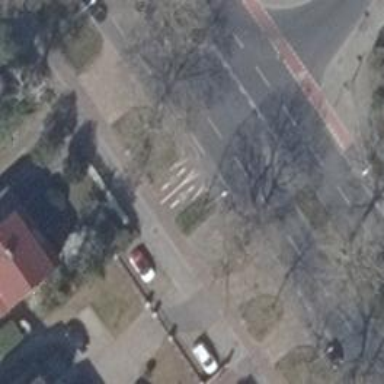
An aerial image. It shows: Unmarked footway crossing with pedestrian island.